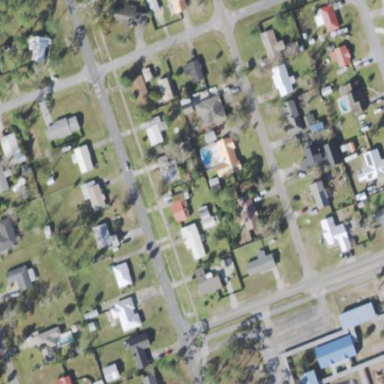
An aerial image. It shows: Single-family residential area.